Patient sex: F
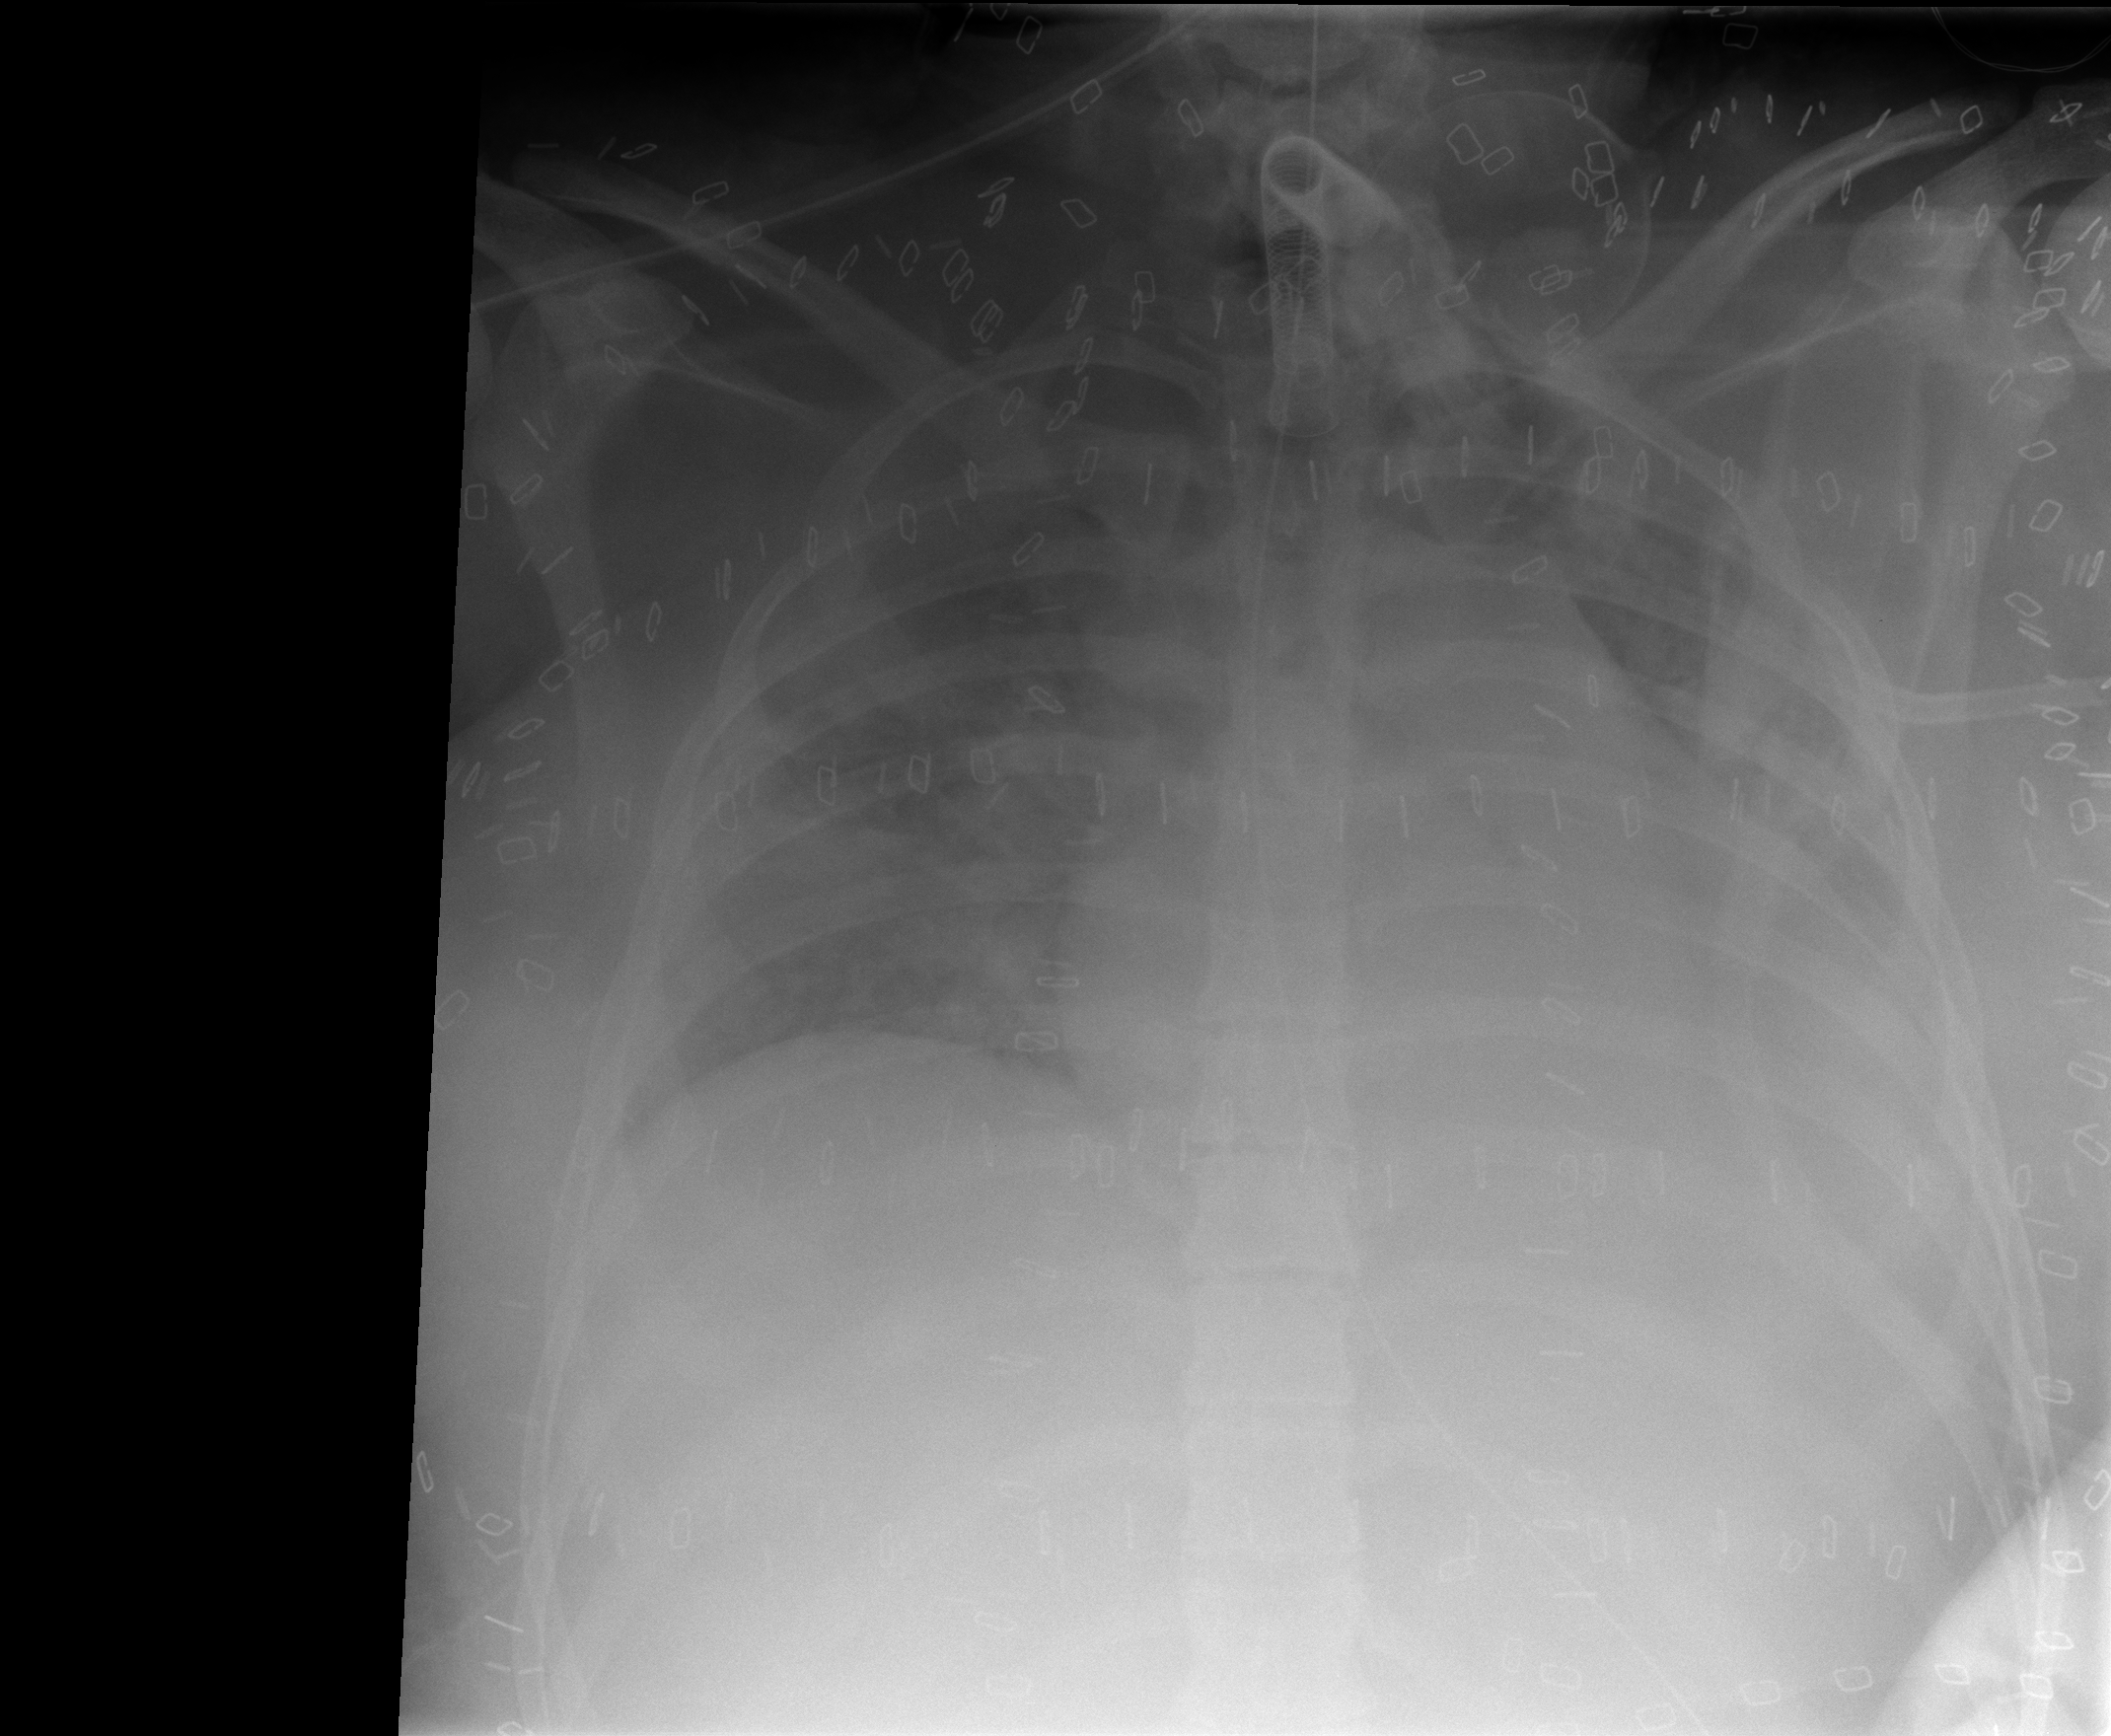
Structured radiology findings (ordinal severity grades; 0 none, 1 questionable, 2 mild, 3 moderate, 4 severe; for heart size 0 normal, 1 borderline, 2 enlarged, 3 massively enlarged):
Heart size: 0
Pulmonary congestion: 1
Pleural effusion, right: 2
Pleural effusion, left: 2
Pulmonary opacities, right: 3
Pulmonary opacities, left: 3
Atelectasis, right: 2
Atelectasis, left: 2